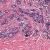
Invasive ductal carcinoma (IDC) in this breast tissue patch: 0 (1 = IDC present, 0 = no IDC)